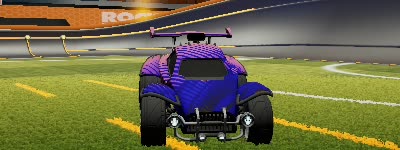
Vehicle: octane